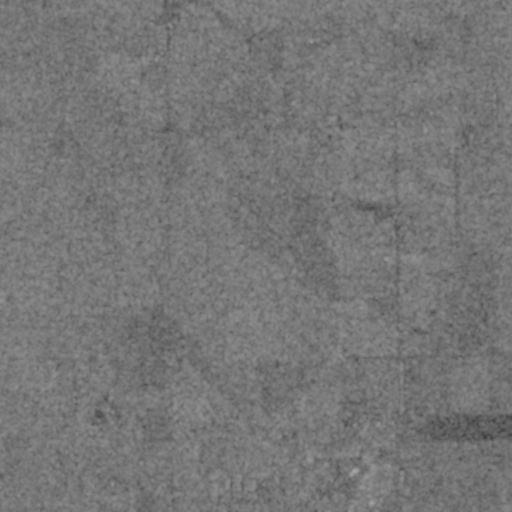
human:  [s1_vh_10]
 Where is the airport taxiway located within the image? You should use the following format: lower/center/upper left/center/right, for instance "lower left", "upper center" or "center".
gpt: The airport taxiway is located in the center of the image.
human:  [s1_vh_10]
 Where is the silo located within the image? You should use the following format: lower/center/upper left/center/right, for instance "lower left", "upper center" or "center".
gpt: The silo is located in the lower right of the image.
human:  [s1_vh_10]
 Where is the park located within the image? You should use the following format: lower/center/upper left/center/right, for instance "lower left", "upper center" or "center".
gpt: There is no park in the image.

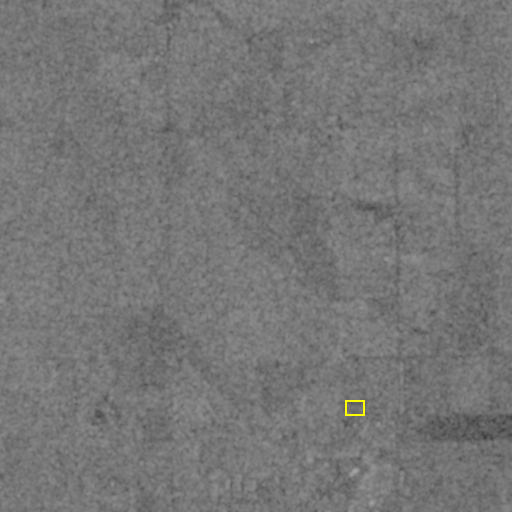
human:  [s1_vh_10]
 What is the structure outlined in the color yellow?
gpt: The structure outlined in yellow is a park.
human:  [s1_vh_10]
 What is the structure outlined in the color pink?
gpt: There is no pink outline.